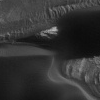
Atmospheric dust classification: not_dusty